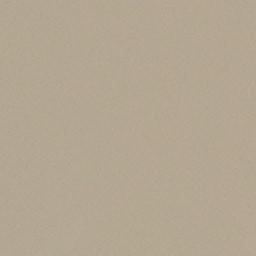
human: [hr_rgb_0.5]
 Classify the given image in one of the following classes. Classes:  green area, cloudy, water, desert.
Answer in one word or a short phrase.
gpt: desert